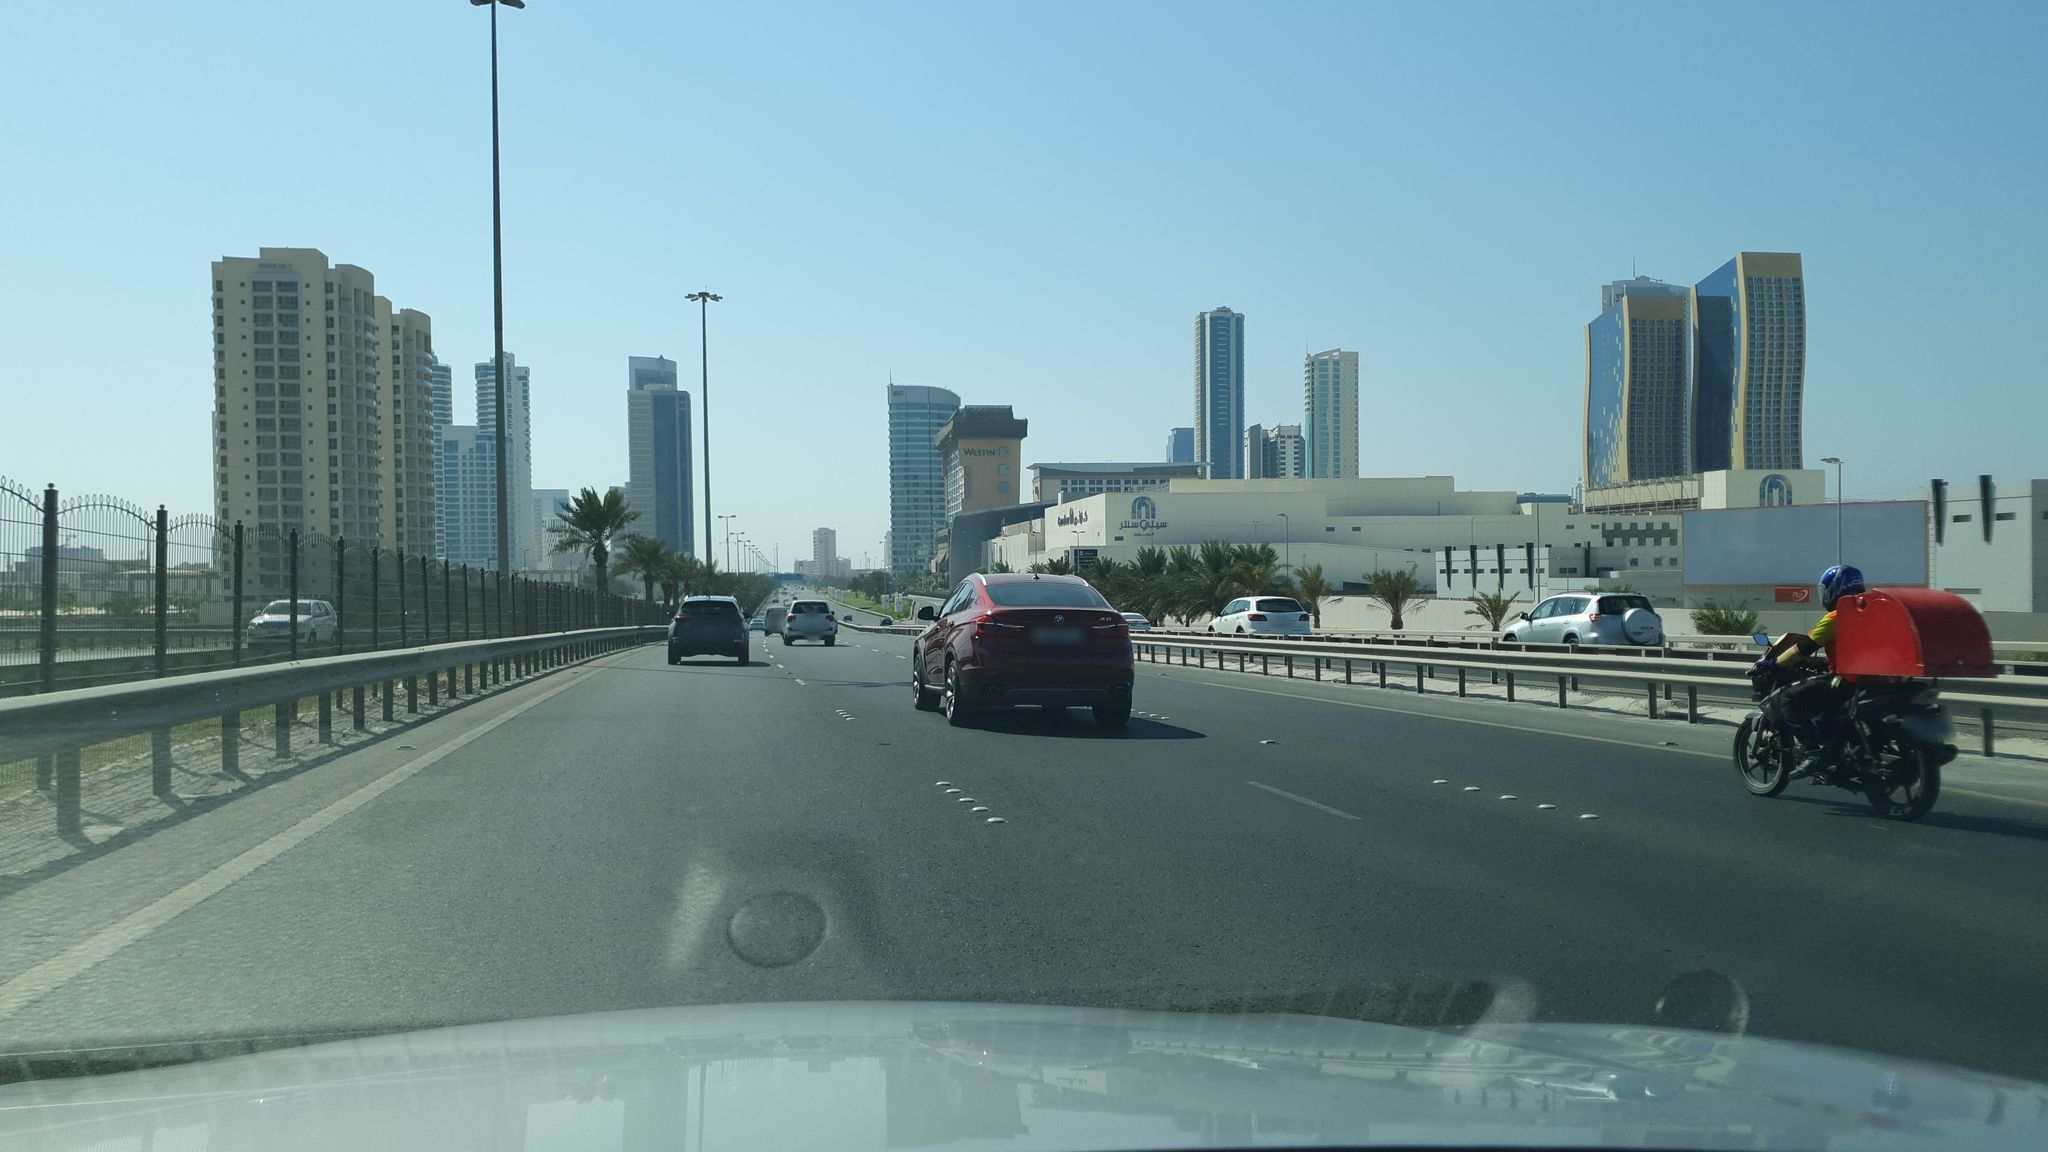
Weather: clear
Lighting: day
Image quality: good
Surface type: driving surface
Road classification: motorway
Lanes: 3
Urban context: urban centre
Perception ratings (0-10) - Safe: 4.76, Lively: 4.76, Beautiful: 2.8, Boring: 4.35, Depressing: 6.93, Wealthy: 2.98